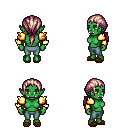
a pixel art fantasy rpg character, female body template, orc, green skin, gold arm armor, teal pants, white blonde ponytail hairstyle, brown slippers, four views (front, back, left, right), 2x2 character sprite sheet, small pixel art, hard edges, no anti-aliasing